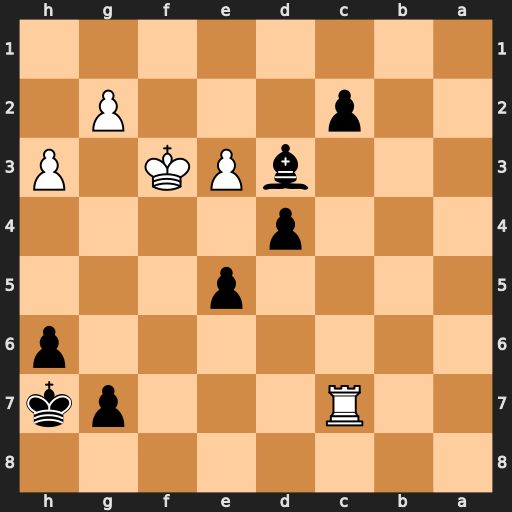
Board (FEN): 8/2R3pk/7p/4p3/3p4/3bPK1P/2p3P1/8
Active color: b
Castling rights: -
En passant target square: -
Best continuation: Bc4 Rxc4 d3 Kf2 d2 Rxc2 d1=Q